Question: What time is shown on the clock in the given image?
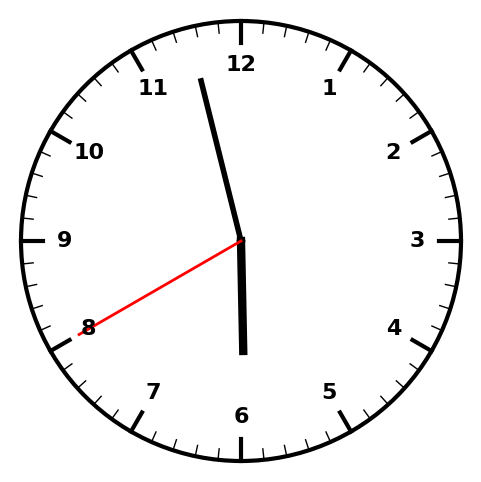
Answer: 05:57:40